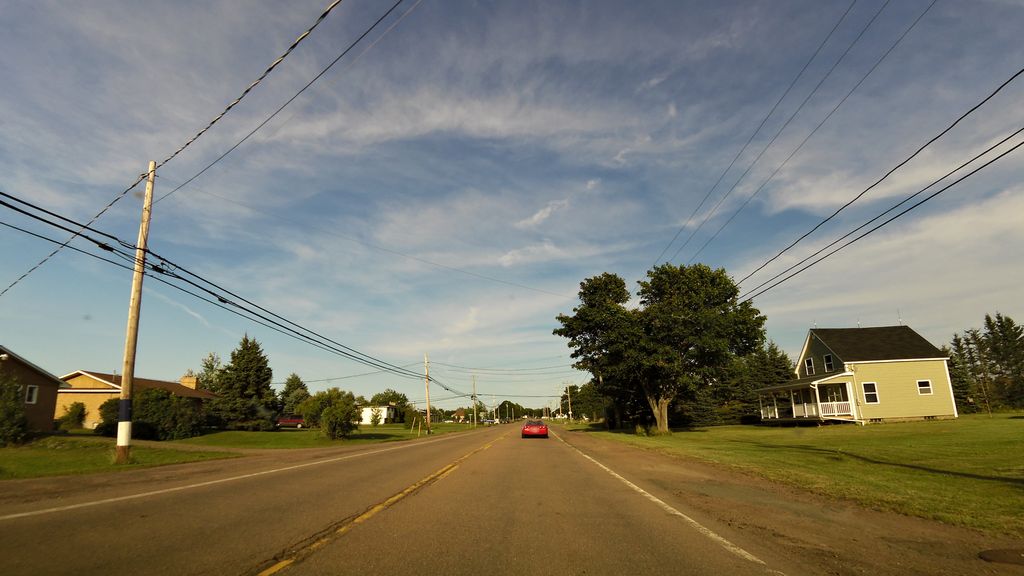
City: charlottetown